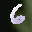
Label: 6